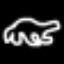
Label: frog